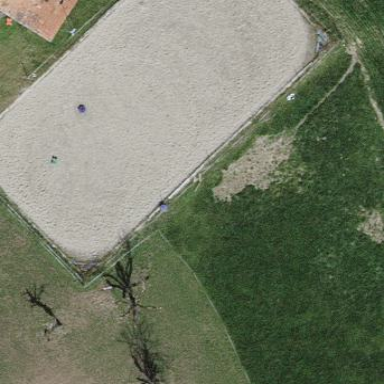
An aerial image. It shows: Fenced equestrian pitch for leisure land.